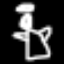
Label: angel